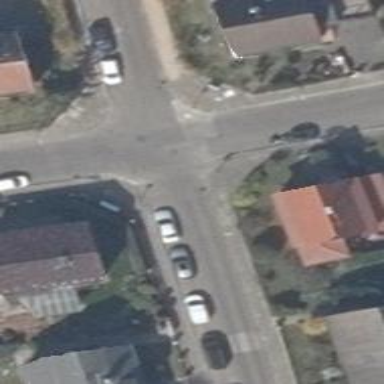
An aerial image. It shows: Residential road with asphalt surface. There is parallel parking lane on the left side.